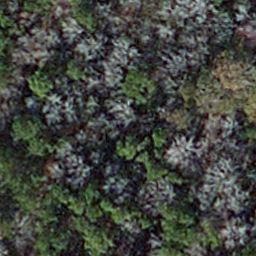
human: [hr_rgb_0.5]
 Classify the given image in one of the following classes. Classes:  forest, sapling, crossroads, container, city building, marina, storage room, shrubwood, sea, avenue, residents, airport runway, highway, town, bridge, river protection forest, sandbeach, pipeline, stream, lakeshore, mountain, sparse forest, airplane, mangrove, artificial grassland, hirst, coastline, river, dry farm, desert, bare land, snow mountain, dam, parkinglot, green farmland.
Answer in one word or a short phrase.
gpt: sapling